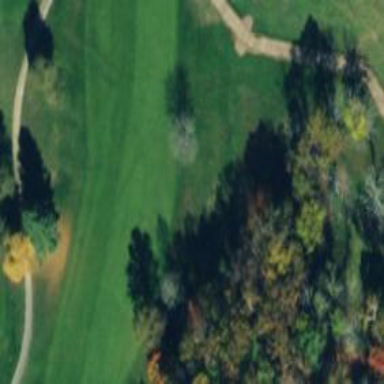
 specifically golf. It features beautiful fairway for golf enthusiasts to enjoy."